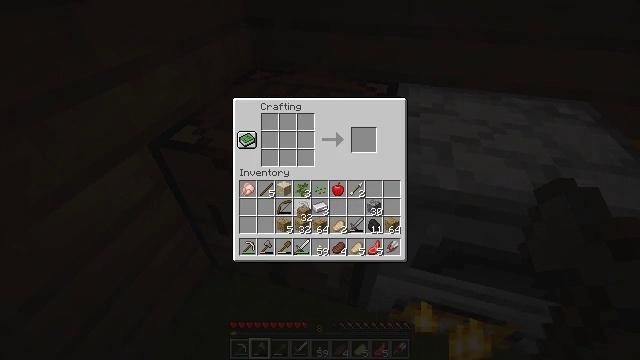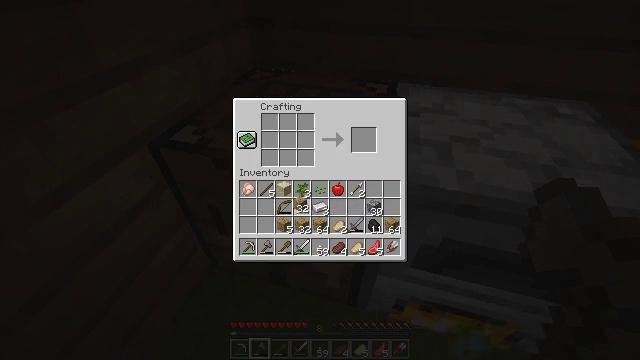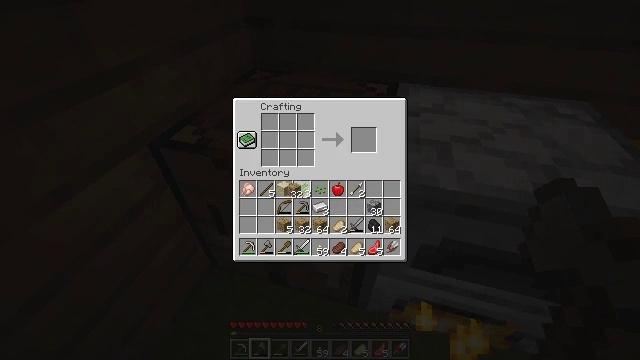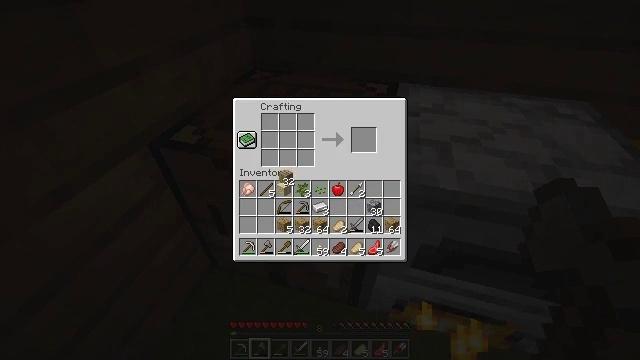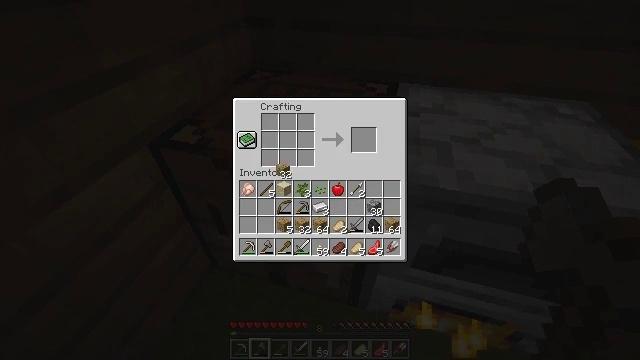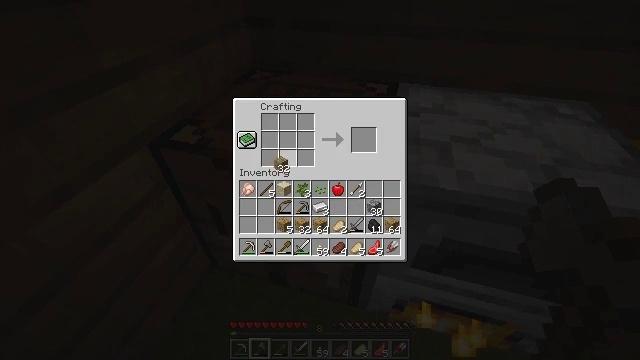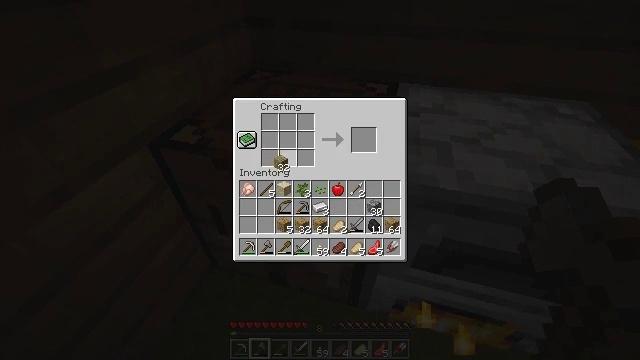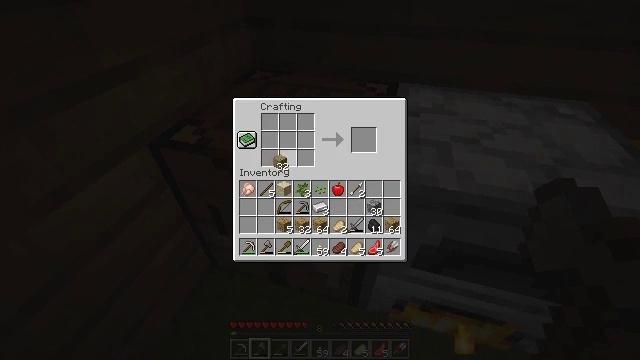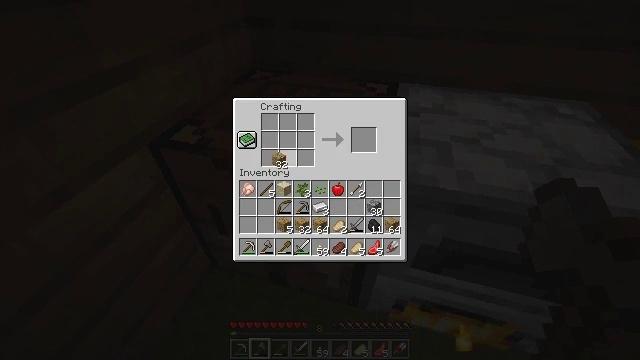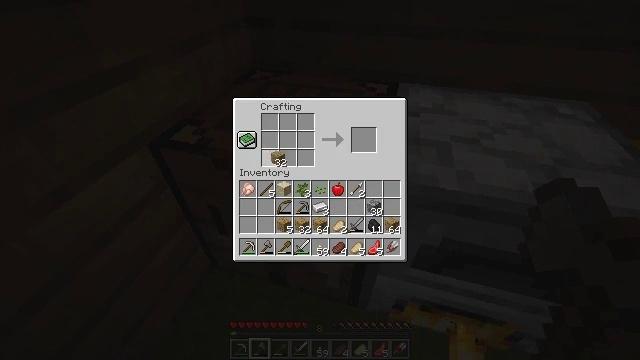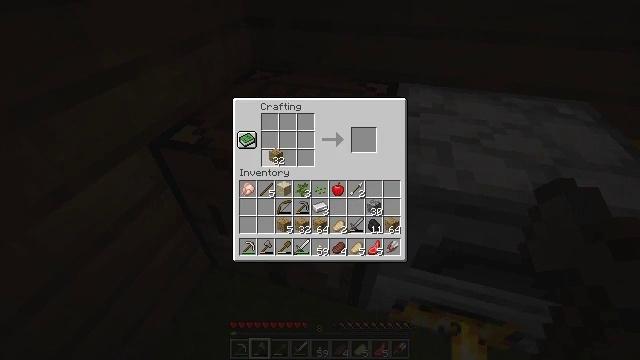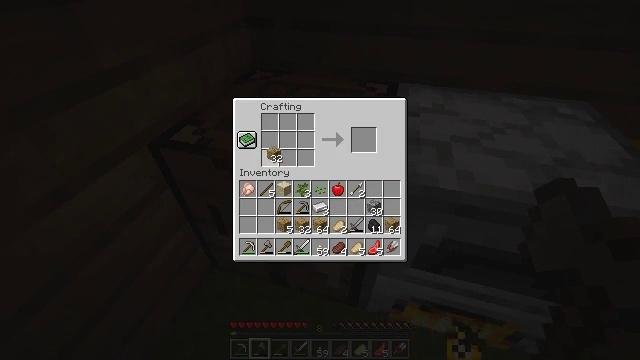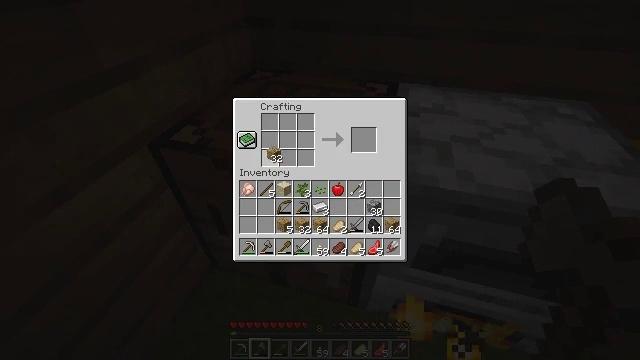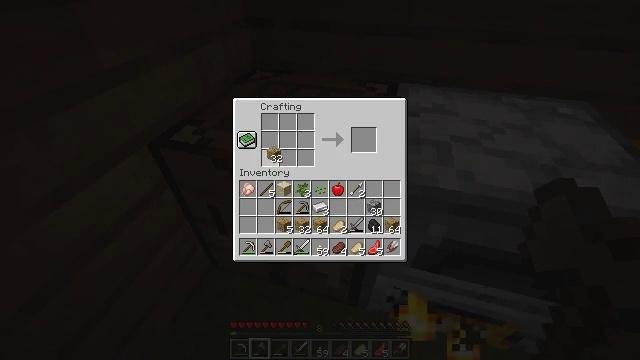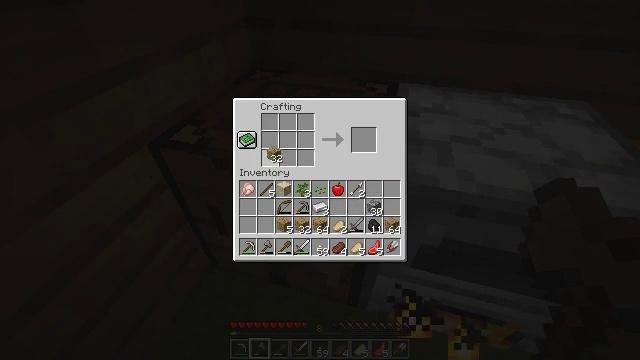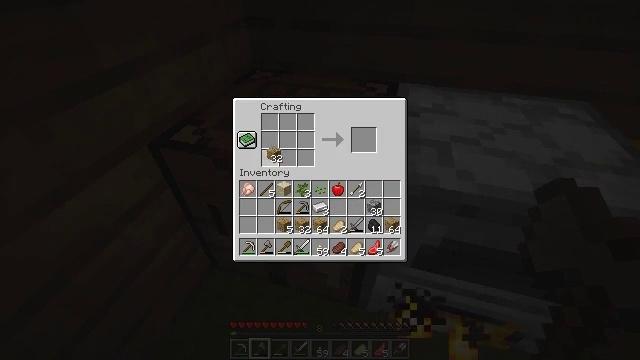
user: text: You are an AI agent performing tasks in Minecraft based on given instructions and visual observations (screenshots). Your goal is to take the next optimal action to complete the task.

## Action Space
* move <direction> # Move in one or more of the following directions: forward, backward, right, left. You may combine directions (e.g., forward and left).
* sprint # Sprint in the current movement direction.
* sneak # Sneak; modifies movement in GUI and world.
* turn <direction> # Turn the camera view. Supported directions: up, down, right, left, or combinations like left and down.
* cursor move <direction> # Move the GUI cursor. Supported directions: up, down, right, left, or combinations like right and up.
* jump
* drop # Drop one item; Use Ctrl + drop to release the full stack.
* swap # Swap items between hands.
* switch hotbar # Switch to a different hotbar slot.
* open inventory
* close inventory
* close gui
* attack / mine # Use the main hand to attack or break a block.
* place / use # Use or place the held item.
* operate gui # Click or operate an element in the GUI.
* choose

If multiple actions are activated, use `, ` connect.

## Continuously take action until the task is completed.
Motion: motion action
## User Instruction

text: Take oak planks to craft an oak pressure plate.
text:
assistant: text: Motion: cursor move up
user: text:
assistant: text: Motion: cursor move up
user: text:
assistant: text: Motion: cursor move left and up
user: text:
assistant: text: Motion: no_op
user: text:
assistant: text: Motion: no_op
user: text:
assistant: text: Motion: no_op
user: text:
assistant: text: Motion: no_op
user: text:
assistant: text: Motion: no_op
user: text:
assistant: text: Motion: no_op
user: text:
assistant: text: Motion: no_op
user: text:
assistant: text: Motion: no_op
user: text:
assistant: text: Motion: no_op
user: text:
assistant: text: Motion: choose
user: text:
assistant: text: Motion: choose
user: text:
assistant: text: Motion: choose
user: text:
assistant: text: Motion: no_op
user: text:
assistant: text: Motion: no_op
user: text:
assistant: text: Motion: no_op
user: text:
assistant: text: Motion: no_op
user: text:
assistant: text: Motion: no_op
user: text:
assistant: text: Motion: no_op
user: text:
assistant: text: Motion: no_op
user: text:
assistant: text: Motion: choose
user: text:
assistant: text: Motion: choose
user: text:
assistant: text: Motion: choose
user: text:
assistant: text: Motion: no_op
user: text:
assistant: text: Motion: no_op
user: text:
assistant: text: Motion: no_op
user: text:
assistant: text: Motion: no_op
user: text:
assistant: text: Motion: no_op